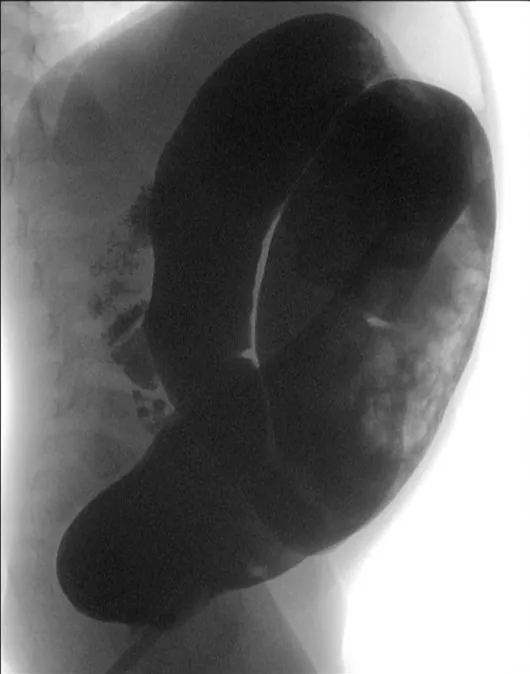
Radiologic evaluation at admission. Barium enema consistent with suspicion OF HD.
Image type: radiology (x_ray)